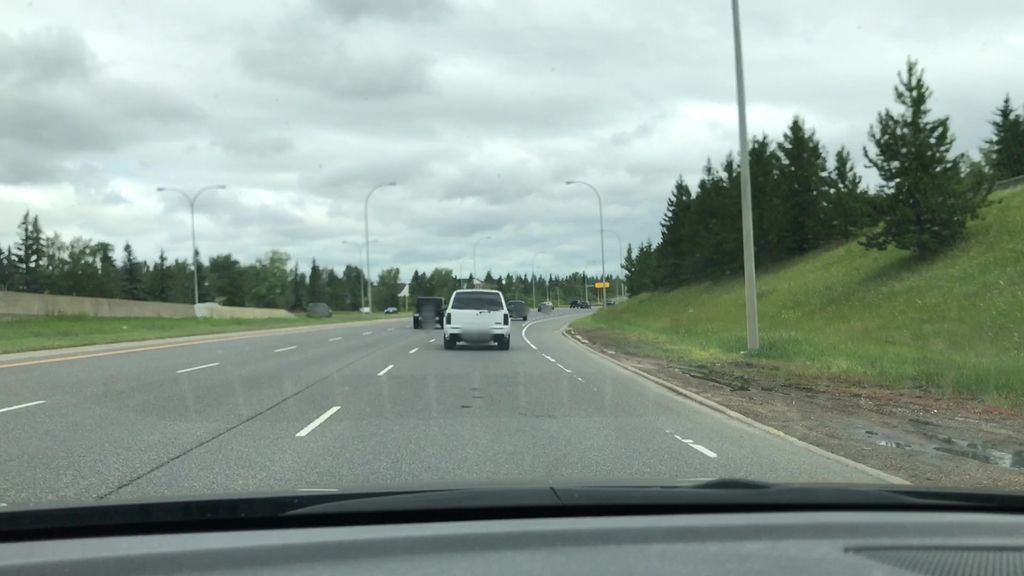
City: edmonton